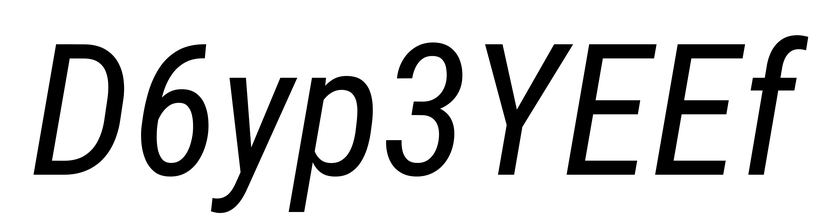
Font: Roboto-Italic_Condensed_Italic